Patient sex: M
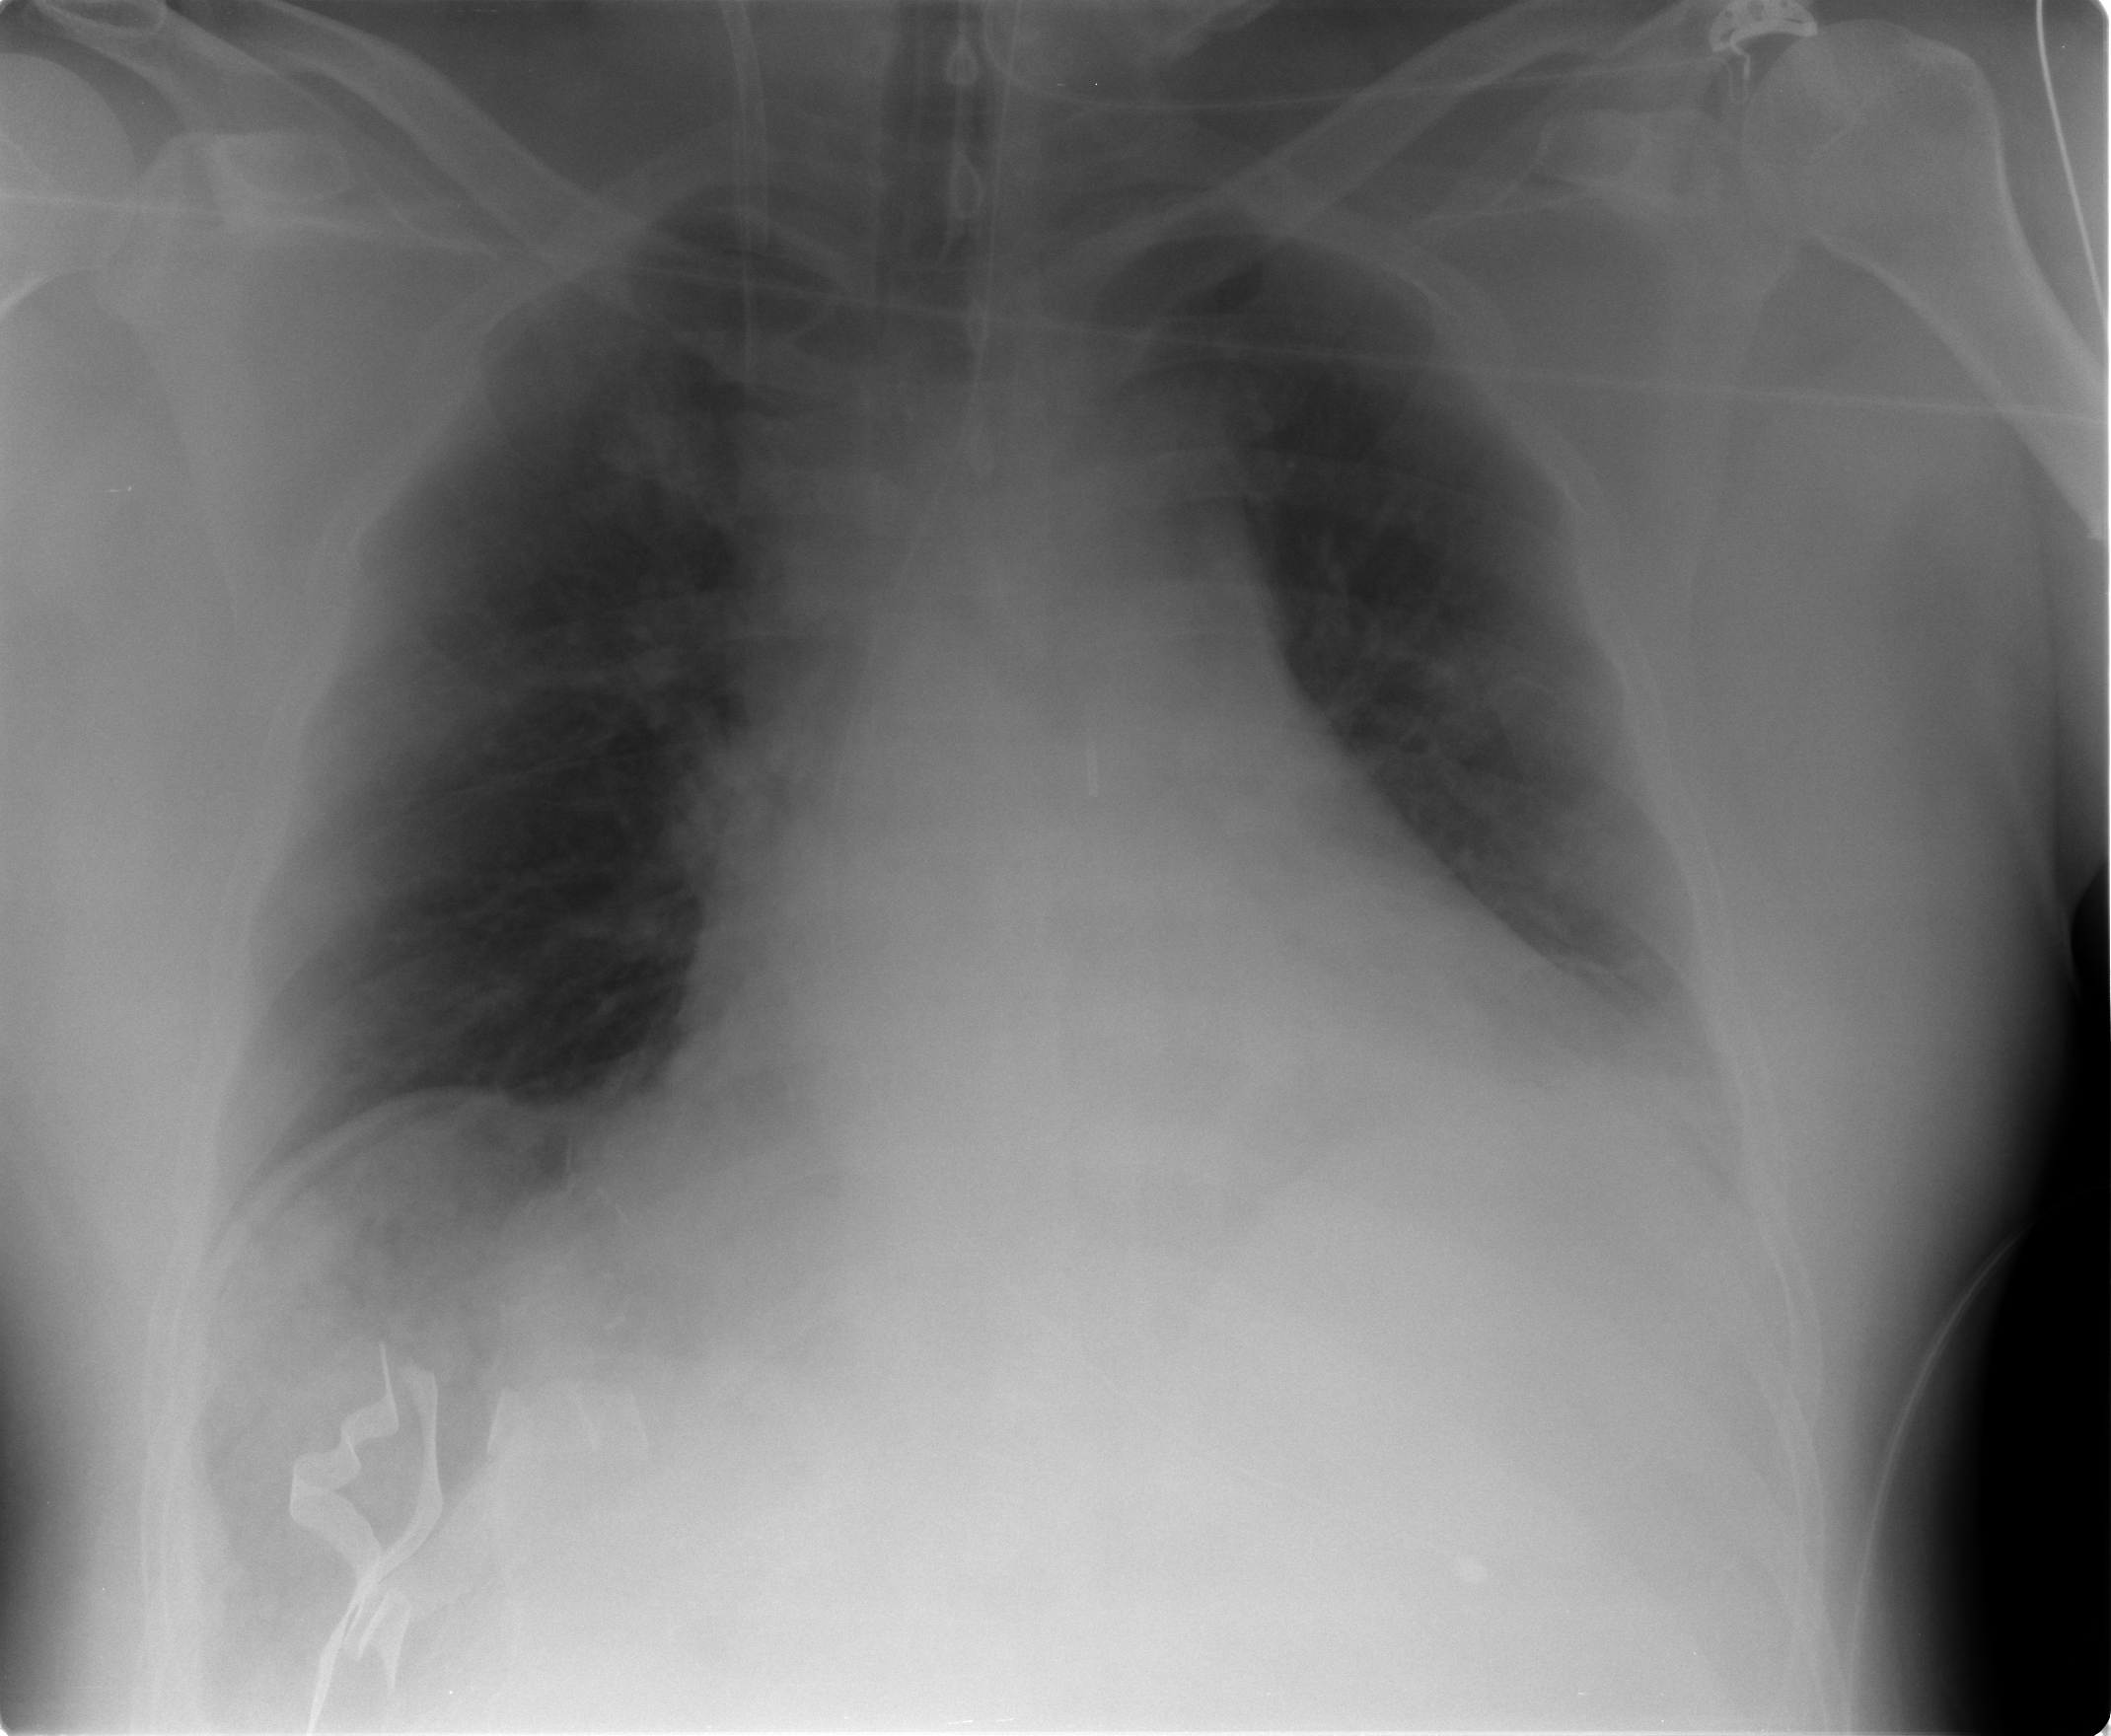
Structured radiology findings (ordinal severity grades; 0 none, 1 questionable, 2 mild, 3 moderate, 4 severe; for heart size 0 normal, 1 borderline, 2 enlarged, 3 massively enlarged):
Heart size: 2
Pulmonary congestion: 2
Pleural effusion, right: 0
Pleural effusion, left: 1
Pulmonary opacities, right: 0
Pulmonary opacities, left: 0
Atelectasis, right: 0
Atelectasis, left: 0